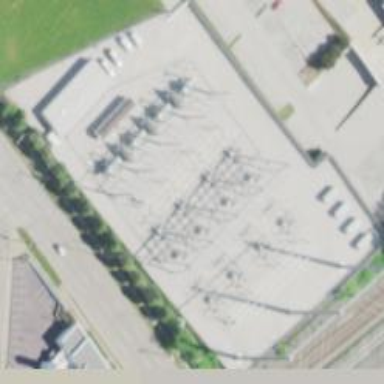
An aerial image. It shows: Power substation.